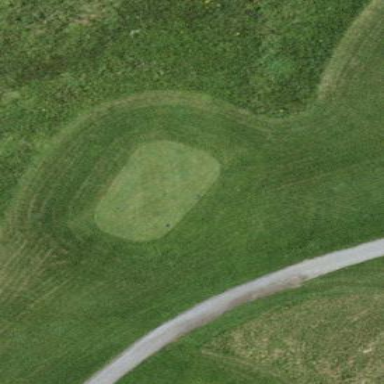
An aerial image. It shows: Golf tee.